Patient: sex M, age 24
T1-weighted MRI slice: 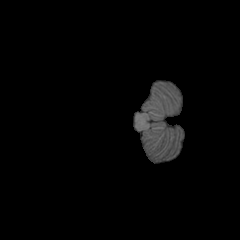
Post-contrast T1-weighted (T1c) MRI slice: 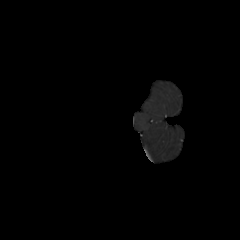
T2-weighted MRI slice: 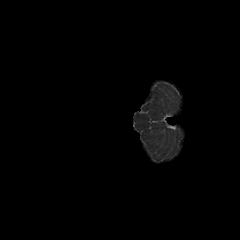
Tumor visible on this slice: no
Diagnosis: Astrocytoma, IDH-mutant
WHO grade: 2